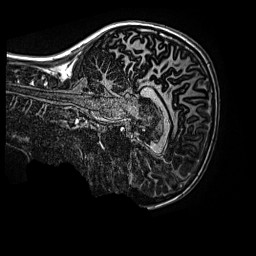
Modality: MP2RAGE
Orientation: sagittal
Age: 12
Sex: male
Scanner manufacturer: siemens
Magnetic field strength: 3 T
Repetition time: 4 s
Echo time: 0.00299 s